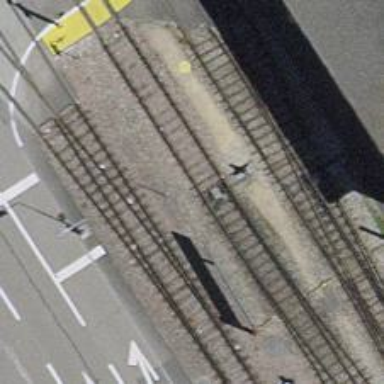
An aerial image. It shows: Railway switch.